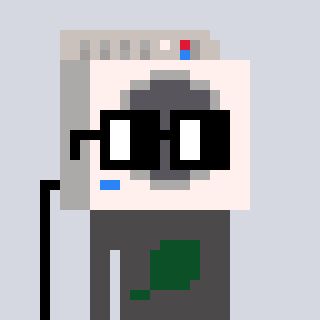
a pixel art character with square black glasses, a washing machine-shaped head and a grayscale-colored body on a cool background